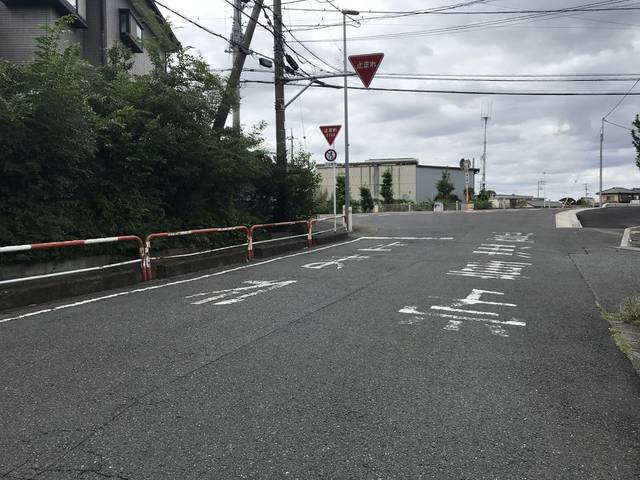
Region: Japan
Coordinates: 35.844, 139.579